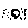
Label: moon